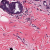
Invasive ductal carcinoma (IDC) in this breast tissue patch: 0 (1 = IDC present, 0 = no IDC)